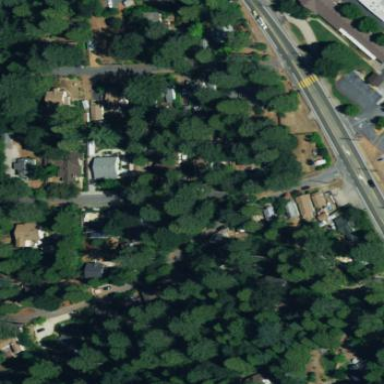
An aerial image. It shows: Residential road.